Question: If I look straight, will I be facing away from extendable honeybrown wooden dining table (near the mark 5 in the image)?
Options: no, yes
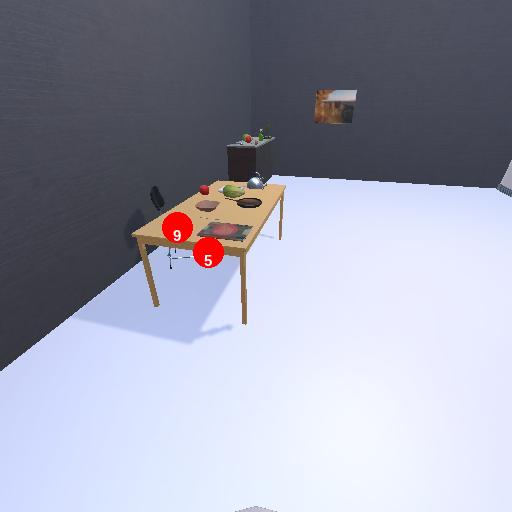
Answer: no